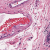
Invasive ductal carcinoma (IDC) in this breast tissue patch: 0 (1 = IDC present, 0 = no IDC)